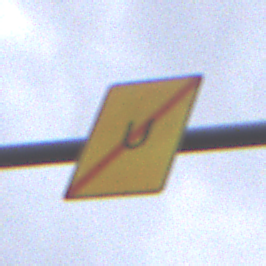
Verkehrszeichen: EndeUmleitung
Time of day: Midday
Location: Outdoor (Urban)
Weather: Overcast
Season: NotSpecified
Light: Natural